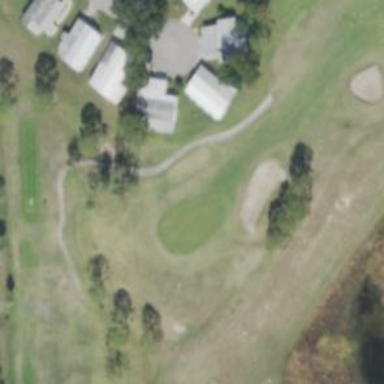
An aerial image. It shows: View of golf hole.